Question: I have function in .mm file.
I want to call that function from my Viewcontroller file .m. But it always gives me compiler error when i am try to import .h file of c function.
I have class file like.
'''
OpenCV.h
OpenCV.mm
'''
ViewController Class
'''
ViewController.h
ViewController.m
'''
Now when i am import 'OpenCV.h' it gives me error. not able to compile
'''
#import "OpenCV.h" //Error Line
@implementation ViewController
@end
'''
So how can i use .mm method in .m class
Error comes in 'OpenCV.h' file

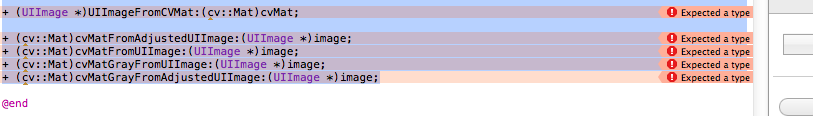
Answer: You can't do that - you're trying to compile an Objective-C++ header in an Objective-C context. You should just be able to change the name of 'ViewController.m' to 'ViewController.mm' to compiler it as Objective-C++ instead.